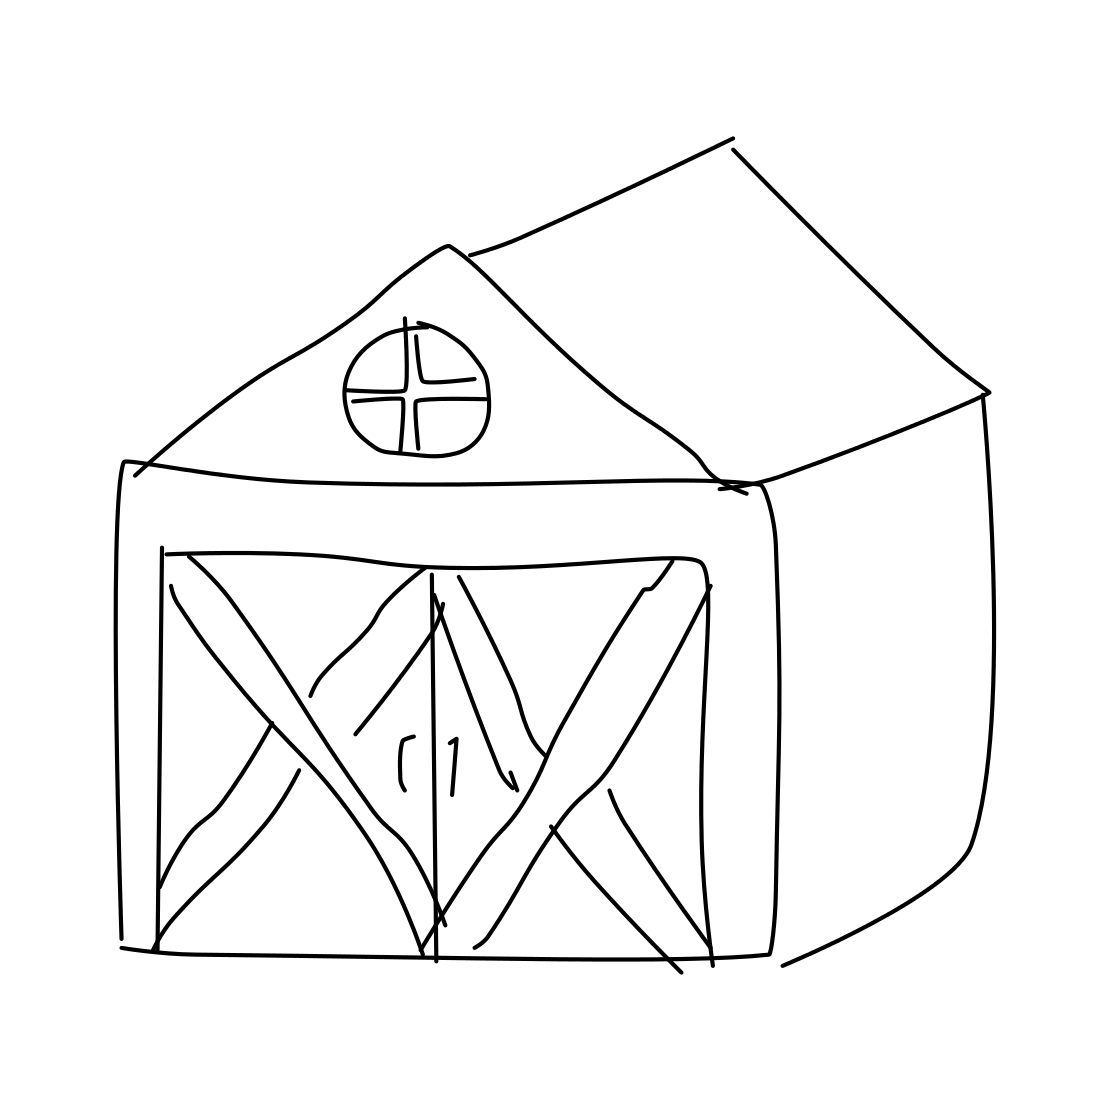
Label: barn